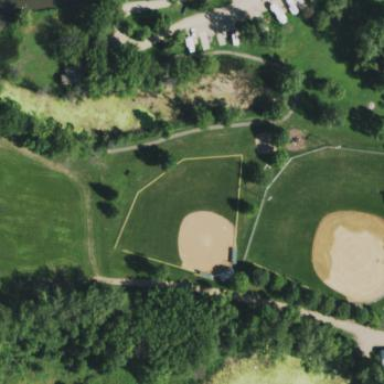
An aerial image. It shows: Baseball pitch for leisure land activities.